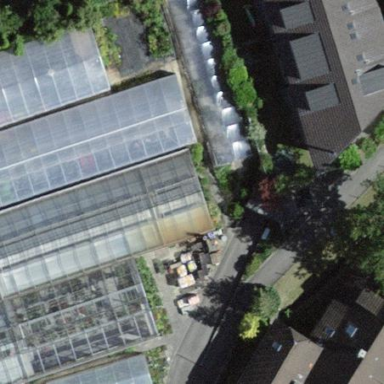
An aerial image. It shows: Greenhouse.